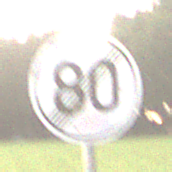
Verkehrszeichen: EndeGeschwindigkeit80
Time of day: SunriseSunset
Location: Outdoor (Nature)
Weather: Clear
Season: NotSpecified
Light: Natural